Question: So I have created a rating bar with new icons, however, when I implement it, the stars look like they are bleeding, see attached:

Here are the style, rating xml, and how they are implemented in the layout:
style:
'''
<style name="GoldRatingBar" parent="@android:style/Widget.RatingBar">
<item name="android:indeterminateOnly">false</item>
<item name="android:progressDrawable">@drawable/gold_ratingbar</item>
<item name="android:indeterminateDrawable">@drawable/gold_ratingbar</item>
<item name="android:thumb">@null</item>
<item name="android:isIndicator">true</item>
</style>
'''
rating xml:
'''
<?xml version="1.0" encoding="utf-8"?>
<layer-list xmlns:android="http://schemas.android.com/apk/res/android">
<item android:id="@+android:id/background" android:drawable="@drawable/rating_star_icon_off" />
<item android:id="@+android:id/secondaryProgress" android:drawable="@drawable/rating_star_icon_half" />
<item android:id="@+android:id/progress" android:drawable="@drawable/rating_star_icon" />
</layer-list>
'''
Layout:
'''
<TextView
android:layout_width="wrap_content"
android:layout_height="wrap_content"
android:gravity="center_vertical"
android:text="Overall rating"
android:textSize="16sp"
android:textStyle="bold" />
<RatingBar
android:id="@+id/review_overall_rating"
style="@style/GoldRatingBar"
android:layout_width="wrap_content"
android:layout_height="wrap_content"
android:layout_marginRight="6dp"
android:layout_marginLeft="6dp"
android:rating="3" />
<TextView
android:id="@+id/review_rating_text"
android:layout_width="wrap_content"
android:layout_height="wrap_content"
android:gravity="center_vertical"
android:text=""
android:textStyle="bold" />
'''
Can anyone see where I have gone wrong?
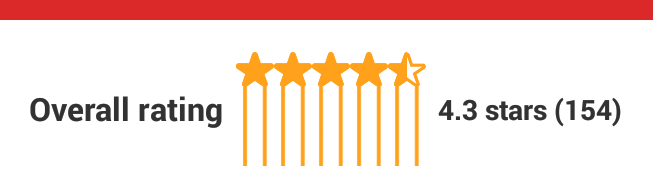
Answer: I had facing same problem.
In my case 'blank_star.png' height is 17dp so i put 'android:layout_height="17dp"' on 'RatingBar' and my problem is resolve.Try below code:-
'''
<RatingBar
android:id="@+id/rating"
style="@style/rating_bar"
android:layout_width="wrap_content"
android:layout_height="17dp"
android:layout_marginRight="5dp"
android:isIndicator="true"
android:numStars="5"
android:stepSize="1.0" />
'''
'''
<style name="rating_bar" parent="@android:style/Widget.RatingBar">
<item name="android:progressDrawable">@drawable/rating_bar_full</item>
<item name="android:minHeight">18dip</item>
<item name="android:maxHeight">18dip</item>
</style>
'''
'''
<?xml version="1.0" encoding="utf-8"?>
<layer-list xmlns:android="http://schemas.android.com/apk/res/android" >
<item
android:id="@+android:id/background"
android:drawable="@drawable/ratingbar_full_empty"/>
<item
android:id="@+android:id/secondaryProgress"
android:drawable="@drawable/ratingbar_full_empty"/>
<item
android:id="@+android:id/progress"
android:drawable="@drawable/ratingbar_full_filled"/>
</layer-list>
'''
'''
<?xml version="1.0" encoding="utf-8"?>
<selector xmlns:android="http://schemas.android.com/apk/res/android">
<item android:drawable="@drawable/blank_star" android:state_pressed="true" android:state_window_focused="true"/>
<item android:drawable="@drawable/blank_star" android:state_focused="true" android:state_window_focused="true"/>
<item android:drawable="@drawable/blank_star" android:state_selected="true" android:state_window_focused="true"/>
<item android:drawable="@drawable/blank_star"/>
</selector>
'''
'''
<item android:drawable="@drawable/filled_star" android:state_pressed="true" android:state_window_focused="true"/>
<item android:drawable="@drawable/filled_star" android:state_focused="true" android:state_window_focused="true"/>
<item android:drawable="@drawable/filled_star" android:state_selected="true" android:state_window_focused="true"/>
<item android:drawable="@drawable/filled_star"/>
'''